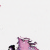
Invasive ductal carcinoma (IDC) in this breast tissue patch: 0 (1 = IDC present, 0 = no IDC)